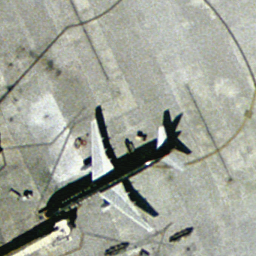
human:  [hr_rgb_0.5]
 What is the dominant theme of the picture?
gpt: airplane